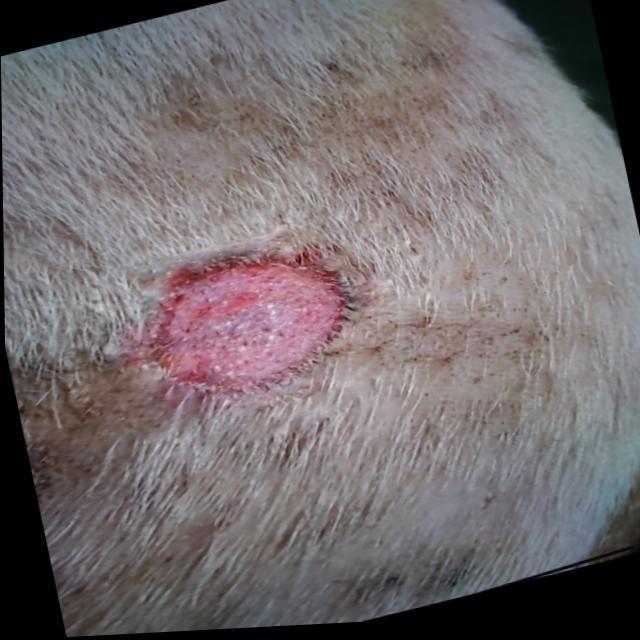
Canine ringworm (Dermatophytosis) — fungal infection caused by Microsporum or Trichophyton. Presents with circular alopecia, scaling, crusting, and broken hairs.